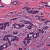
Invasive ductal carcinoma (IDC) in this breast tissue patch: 0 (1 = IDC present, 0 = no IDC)